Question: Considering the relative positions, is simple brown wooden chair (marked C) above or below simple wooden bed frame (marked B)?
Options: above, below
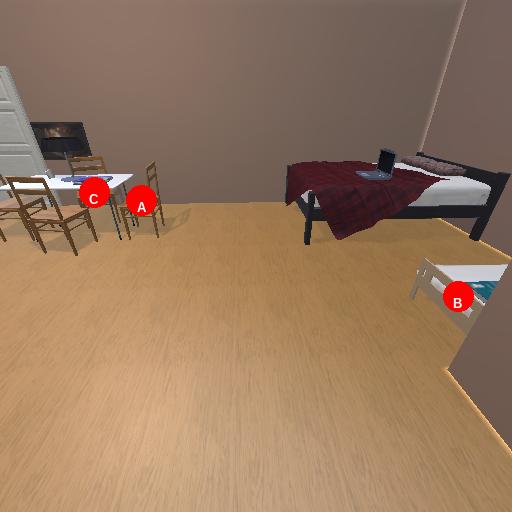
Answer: above